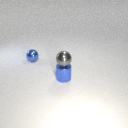
small blue metal sphere to the left of small blue metal cylinder